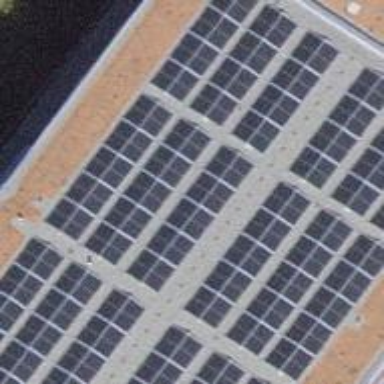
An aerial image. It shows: Solar power generator utilizing photovoltaic technology with solar photovoltaic panels.